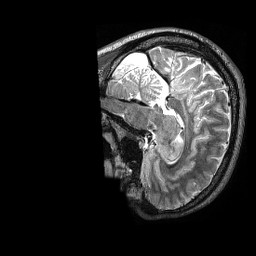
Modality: T2w
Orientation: sagittal
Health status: healthy
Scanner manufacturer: siemens
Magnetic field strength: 3 T
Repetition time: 3.2 s
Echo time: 0.565 s